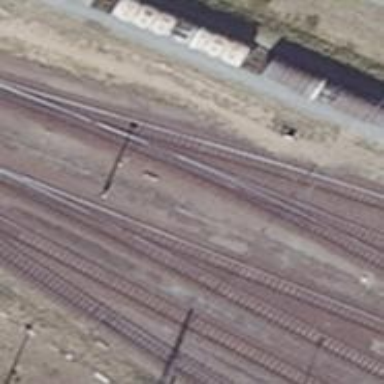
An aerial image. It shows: Railway switch.